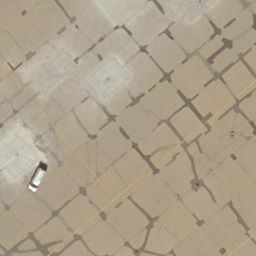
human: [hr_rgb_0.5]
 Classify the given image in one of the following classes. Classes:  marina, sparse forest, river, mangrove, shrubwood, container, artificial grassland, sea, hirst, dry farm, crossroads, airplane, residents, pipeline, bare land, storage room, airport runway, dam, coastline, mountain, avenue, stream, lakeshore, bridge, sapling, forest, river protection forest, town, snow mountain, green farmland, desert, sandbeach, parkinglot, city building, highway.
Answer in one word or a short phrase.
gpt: airport runway